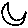
Label: moon